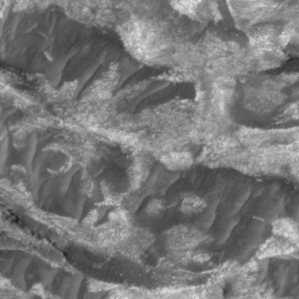
Label: non_frost